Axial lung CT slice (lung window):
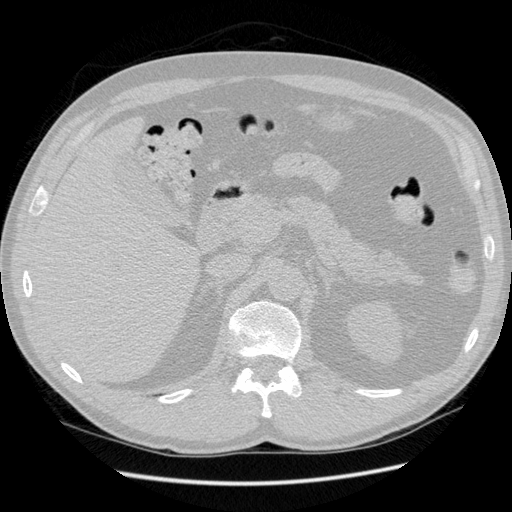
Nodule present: no